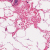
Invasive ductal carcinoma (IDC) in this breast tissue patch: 0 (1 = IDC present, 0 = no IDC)